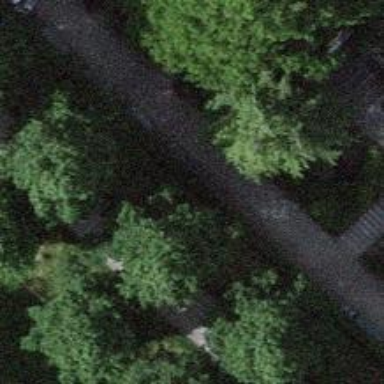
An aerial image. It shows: Bench for seating.